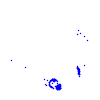
Particle: proton